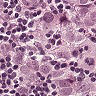
Metastatic tissue present: yes